Question: I use the following Javascript to disable a button after click:
'''
var c = 0;
function DisableClick(target) {
var objName = target;
document.getElementById(objName).disabled = true;
c = c + 1;
msg = 'Please Wait...(' + c + ')!';
document.getElementById(objName).value = msg;
var t = setTimeout('DisableClick()', 1000);
}
<asp:Button ID="btnLogin" runat="server" CssClass="cssLoginButton blue" Text="Log in" ToolTip="Log in" ValidationGroup="UserLogin" onclick="btnLogin_Click" OnClientClick="DisableClick('btnLogin')" />
'''
My Javascript gives this error:
> Microsoft JScript runtime error: Unable to set value of the property 'disabled': object is null or undefined

How can I solve this?
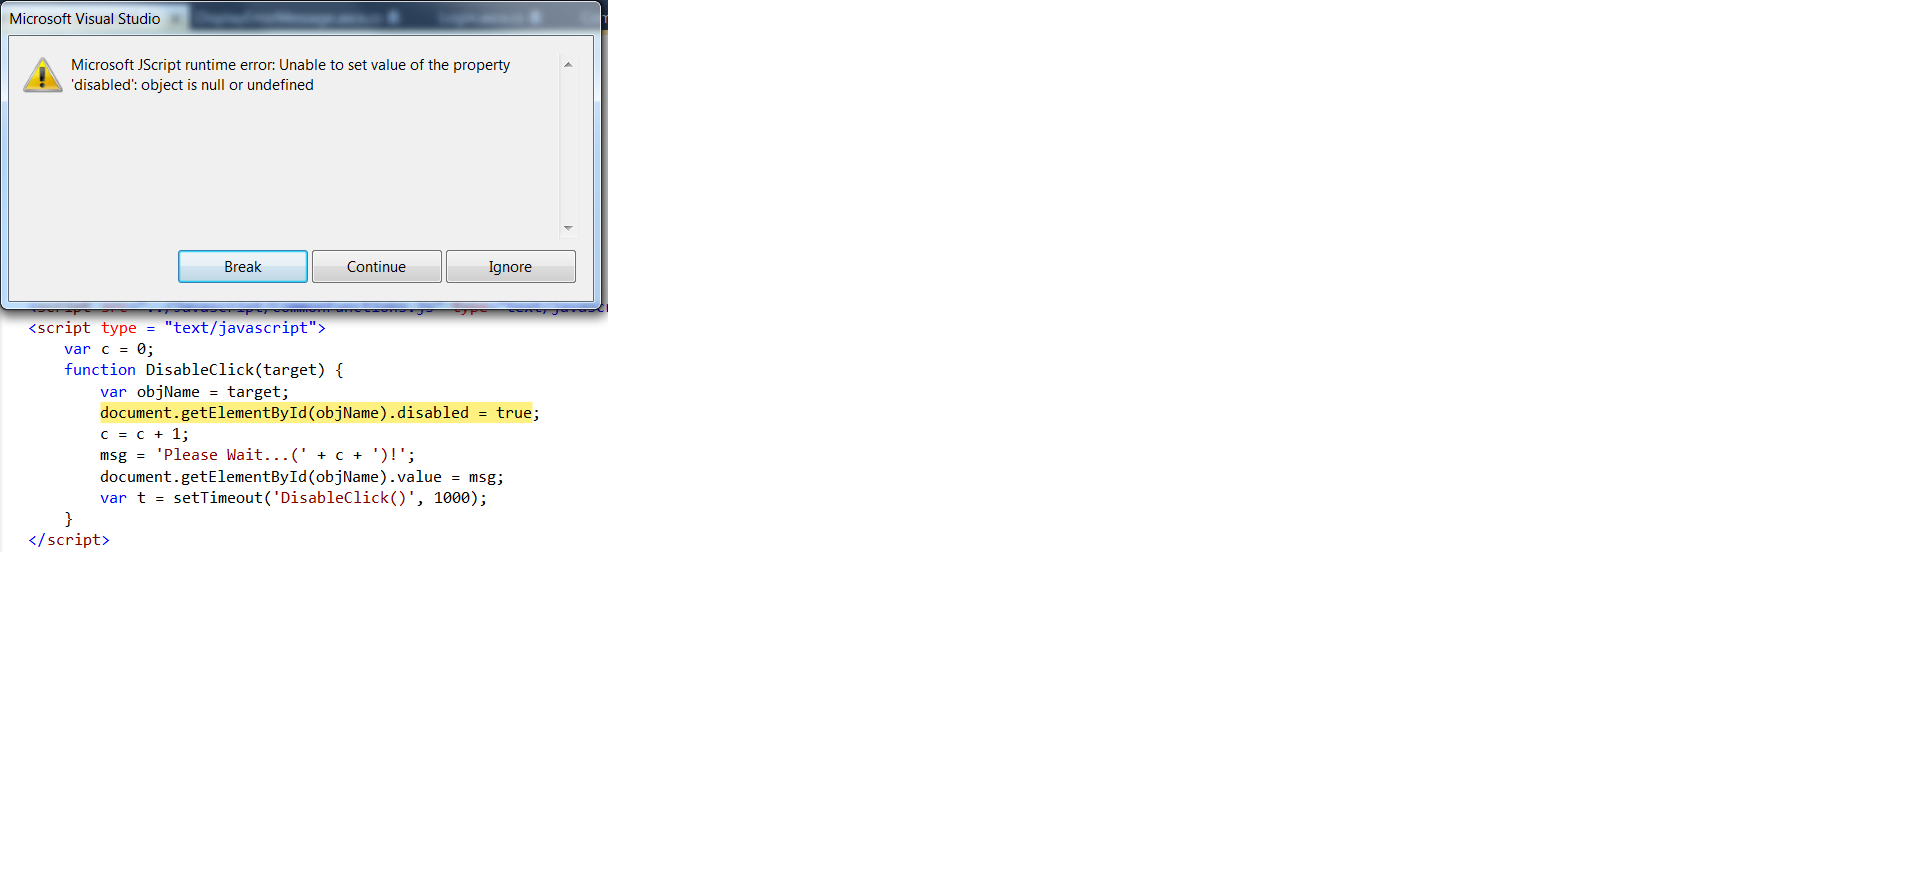
Answer: You can pass the clicked button object in javascript function. Return false if you do not need postback.
Change
'''
OnClientClick="DisableClick('btnLogin')"
'''
To
'''
// the DisableClick make a loop, so make the return here.
OnClientClick="DisableClick(this);return false;"
function DisableClick(target) {
target.disabled = true;
c = c + 1;
msg = 'Please Wait...(' + c + ')!';
target.value = msg;
// The DisableClick needs the target parametre, so send it again
// but need to keep it here for work.
var me = target;
var t = setTimeout(function(){DisableClick(me);}, 1000);
}
'''